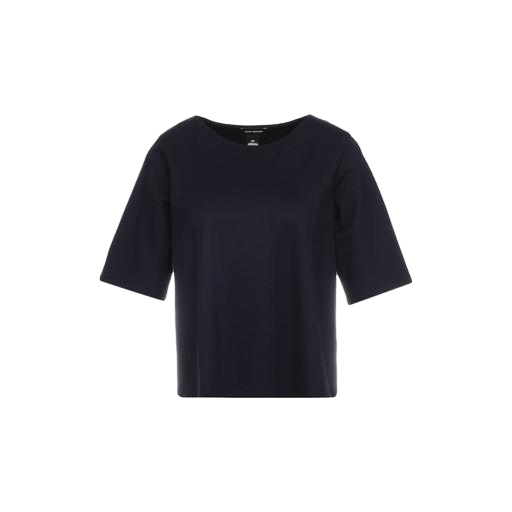
boxy fit t-shirt, loose fit t-shirt, boxy t-shirt, white background